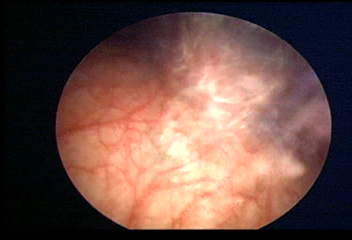
Modality: WLC
Class: Normal mucosa
Bladder cancer association: No